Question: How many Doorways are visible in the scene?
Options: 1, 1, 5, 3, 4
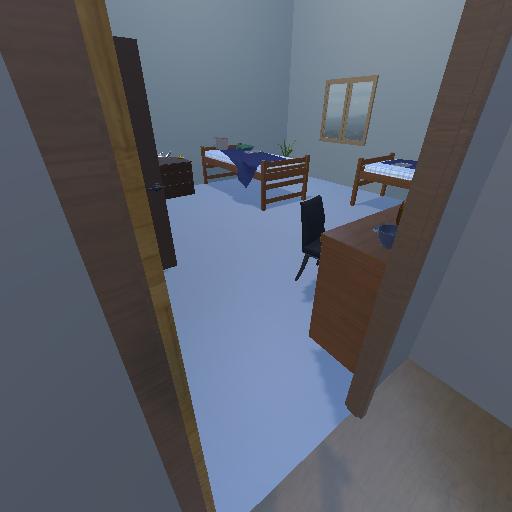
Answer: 1